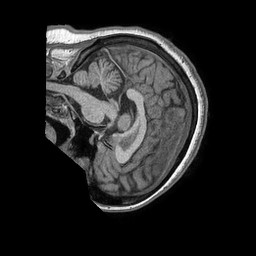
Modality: T1w
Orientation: sagittal
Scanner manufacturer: philips
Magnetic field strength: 1.5 T
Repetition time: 0.007619 s
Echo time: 0.00349 s